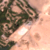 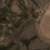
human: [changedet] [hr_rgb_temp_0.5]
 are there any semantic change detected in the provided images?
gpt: The area is further urbanized.